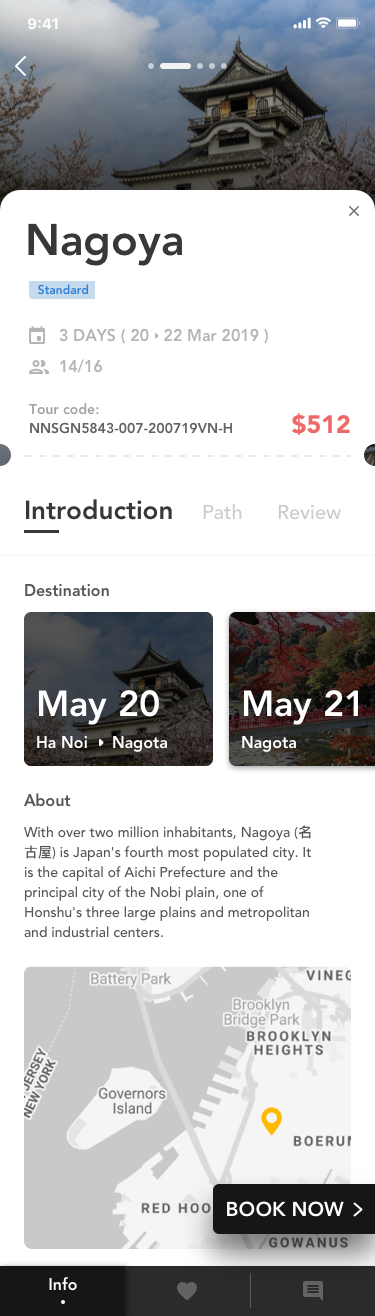
Text in this UI design:
14/16
3 DAYS ( 20   22 Mar 2019 )
$512
Destination
May 20
Ha Noi
Nagota
May 21
Nagota
With over two million inhabitants, Nagoya (名古屋) is Japan's fourth most populated city. It is the capital of Aichi Prefecture and the principal city of the Nobi plain, one of Honshu's three large plains and metropolitan and industrial centers.
About
Tour code:
NNSGN5843-007-200719VN-H
Nagoya
BOOK NOW